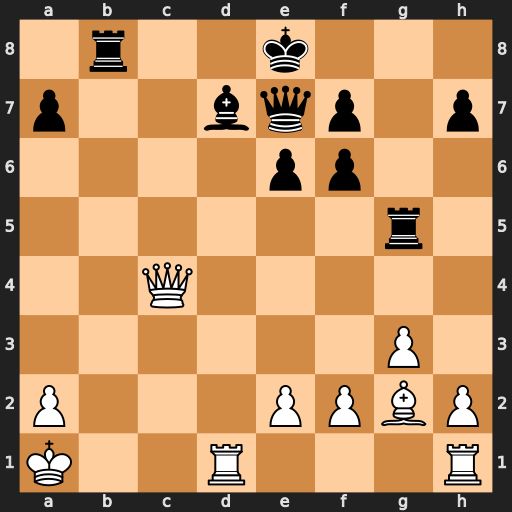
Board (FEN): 1r2k3/p2bqp1p/4pp2/6r1/2Q5/6P1/P3PPBP/K2R3R
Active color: w
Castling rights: -
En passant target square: -
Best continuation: Rxd7 Qxd7 Bc6